Interaction volume radius: 5 \u00c5
Interaction volume height: 10 \u00c5
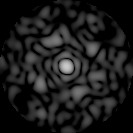
Disorder parameter: 0.7624